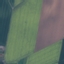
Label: AnnualCrop